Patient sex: M
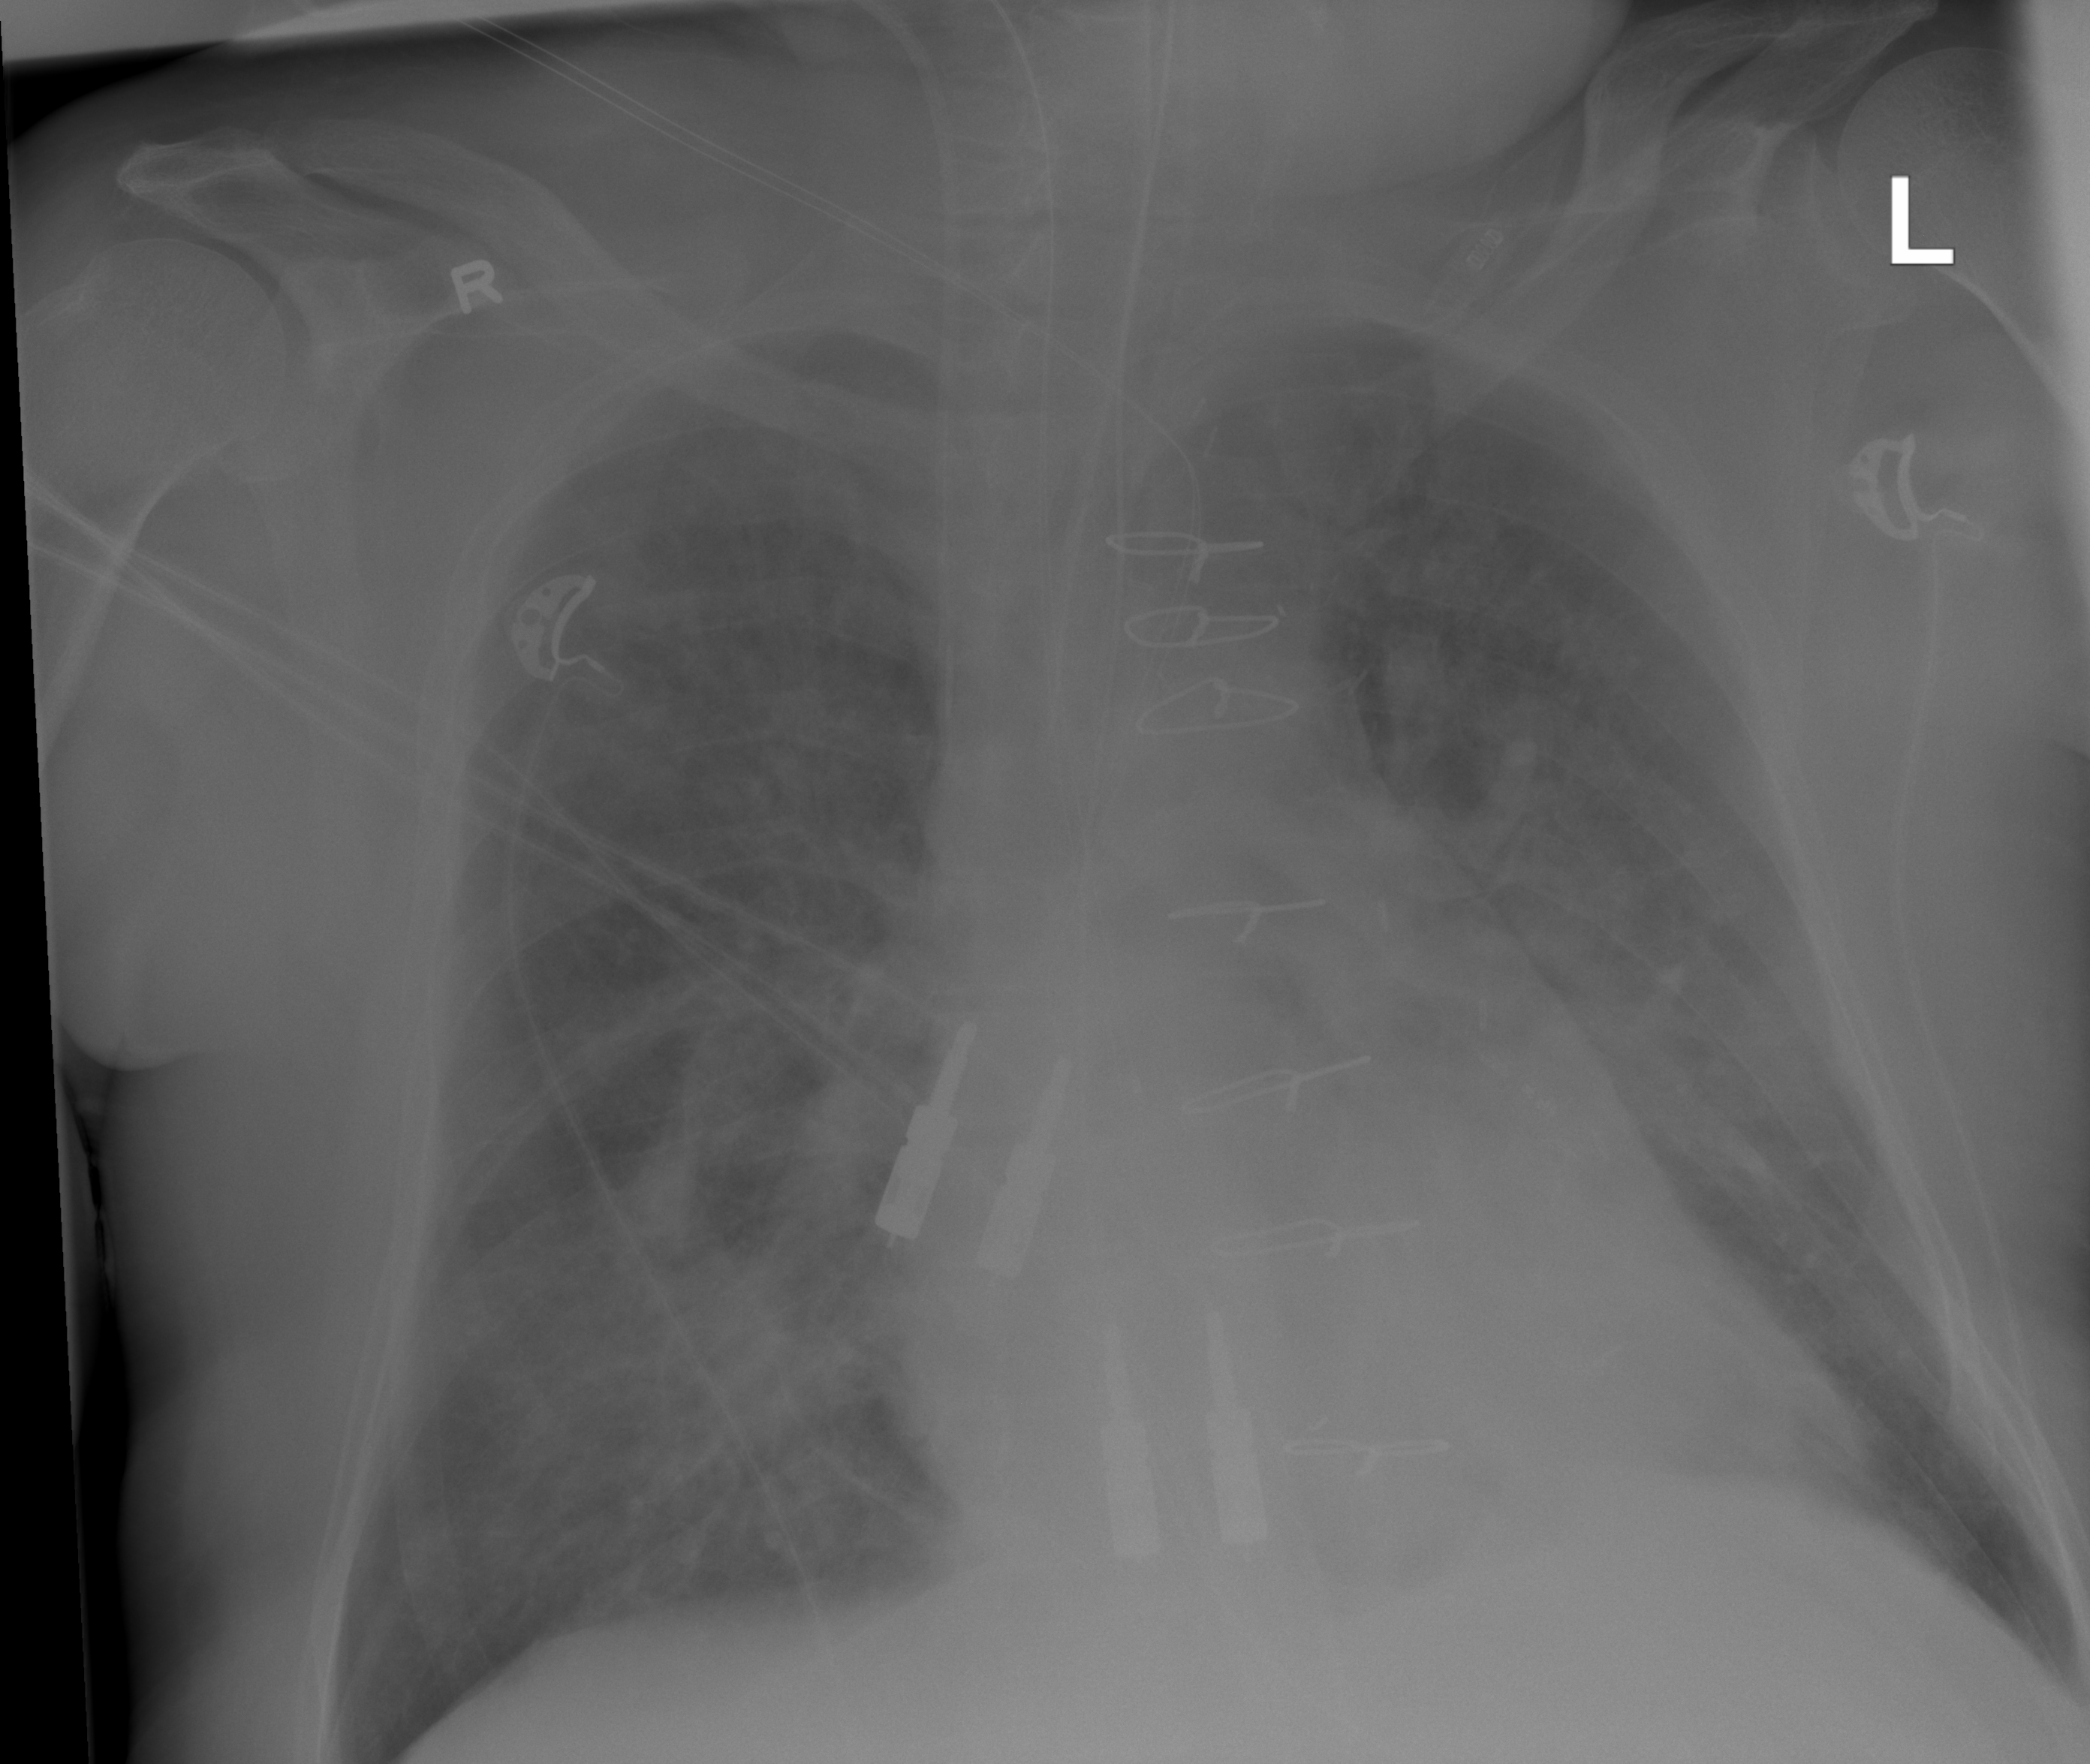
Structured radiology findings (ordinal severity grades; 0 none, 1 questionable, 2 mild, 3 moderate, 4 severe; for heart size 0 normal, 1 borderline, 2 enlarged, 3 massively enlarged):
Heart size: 2
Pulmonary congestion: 2
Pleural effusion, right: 0
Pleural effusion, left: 0
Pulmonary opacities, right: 4
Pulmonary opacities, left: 3
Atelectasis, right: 3
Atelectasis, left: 3